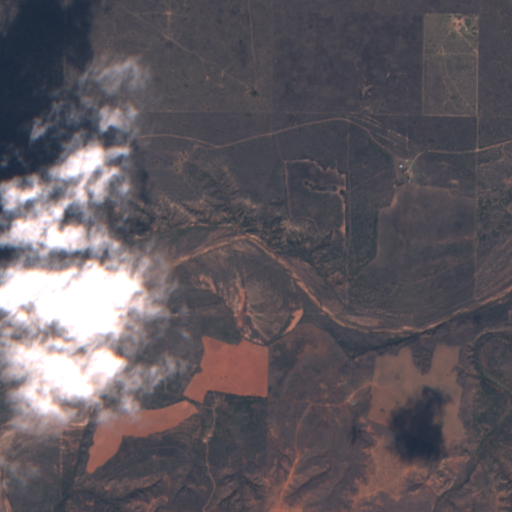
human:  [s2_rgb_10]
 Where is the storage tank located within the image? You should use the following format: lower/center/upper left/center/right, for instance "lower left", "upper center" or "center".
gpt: The storage tank is located in the upper right of the image.
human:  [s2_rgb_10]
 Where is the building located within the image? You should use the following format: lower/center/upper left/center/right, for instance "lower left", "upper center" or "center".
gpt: The building is located in the upper right of the image.
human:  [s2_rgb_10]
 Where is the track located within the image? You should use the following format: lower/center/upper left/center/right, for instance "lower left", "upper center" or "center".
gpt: There is no track in the image.